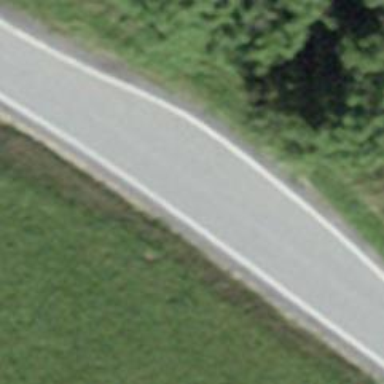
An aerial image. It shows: Passing place on the road.